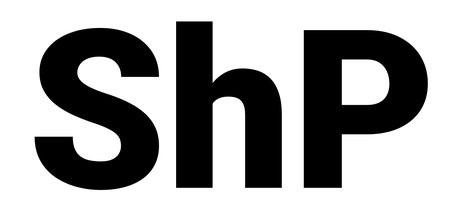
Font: Roboto_Black